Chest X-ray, PA view. Patient: 47 years old, sex F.
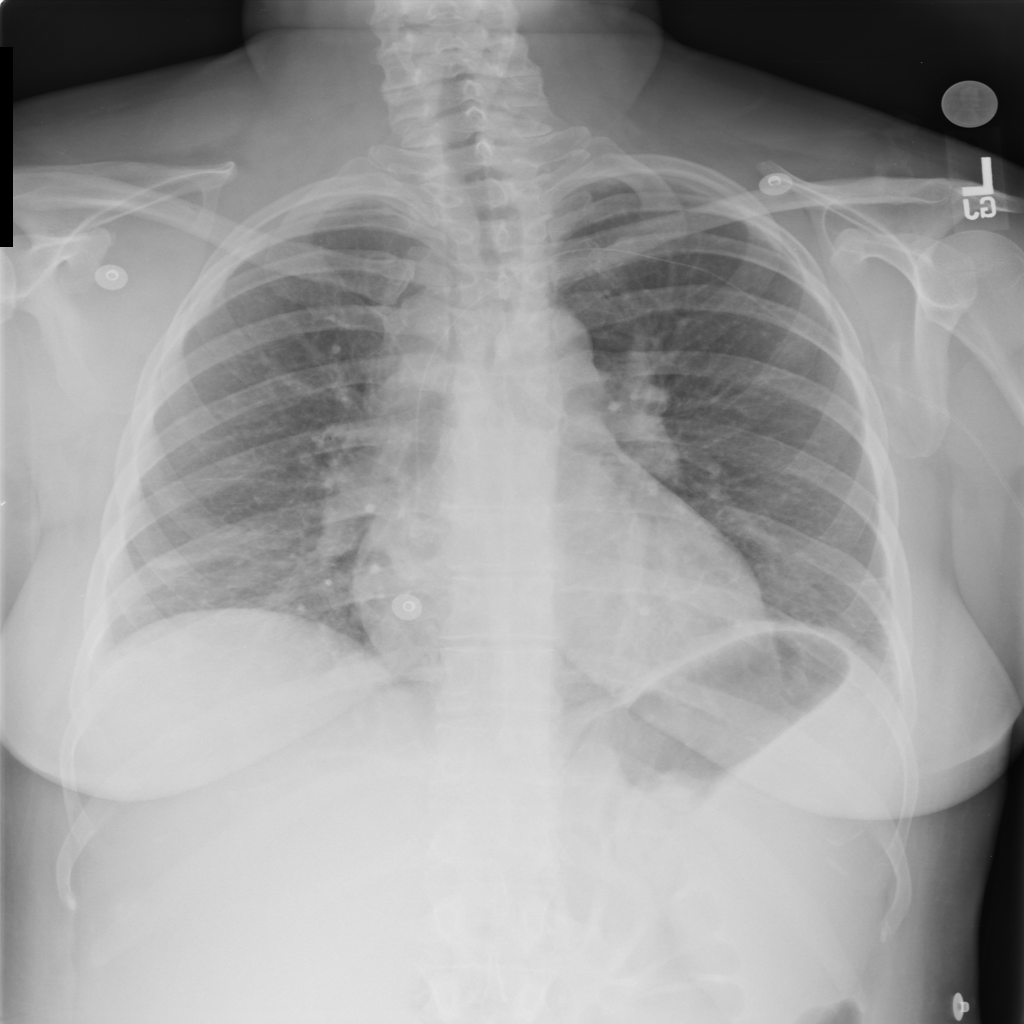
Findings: No Finding